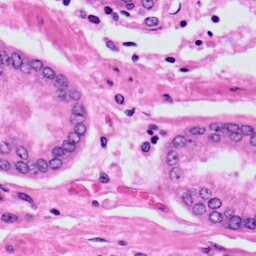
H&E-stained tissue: Prostate